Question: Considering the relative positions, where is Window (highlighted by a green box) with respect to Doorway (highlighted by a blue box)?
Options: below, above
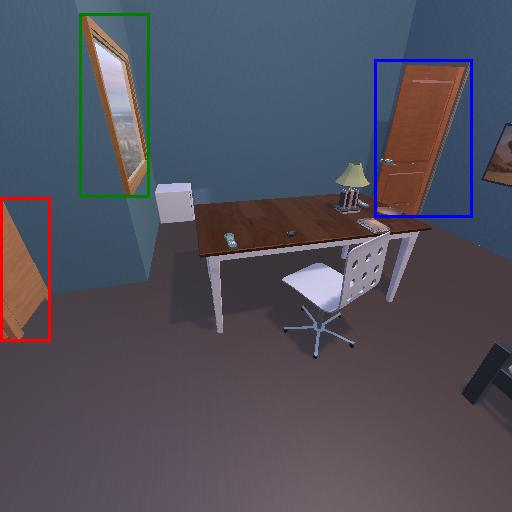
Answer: below